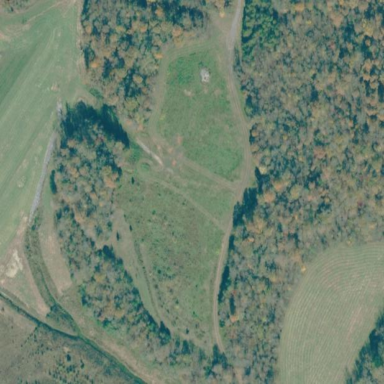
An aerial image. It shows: Disc golf course on leisure land.